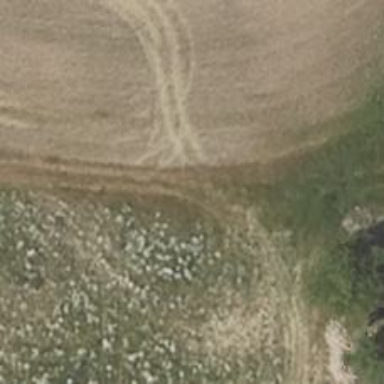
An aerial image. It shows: Dirt track with grade 5 tracktype.